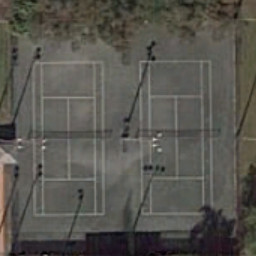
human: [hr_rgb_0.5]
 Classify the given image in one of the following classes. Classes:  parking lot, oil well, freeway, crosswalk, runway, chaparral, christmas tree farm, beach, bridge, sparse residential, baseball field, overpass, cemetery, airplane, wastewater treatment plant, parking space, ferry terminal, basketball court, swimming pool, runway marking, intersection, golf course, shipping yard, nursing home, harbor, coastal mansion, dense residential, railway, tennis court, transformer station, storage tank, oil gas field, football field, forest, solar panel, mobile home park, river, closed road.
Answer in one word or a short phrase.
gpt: tennis court